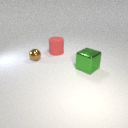
small brown metal sphere to the left of large red rubber cylinder